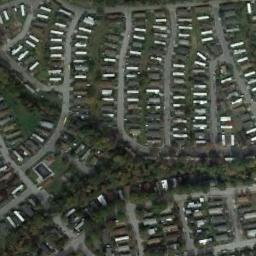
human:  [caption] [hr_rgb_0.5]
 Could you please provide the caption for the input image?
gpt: Many buildings are in the mobile home park .

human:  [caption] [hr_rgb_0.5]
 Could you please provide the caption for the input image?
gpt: The mobile home park is on the grass next to some trees and road .

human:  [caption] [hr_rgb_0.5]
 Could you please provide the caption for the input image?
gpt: There are three rows of mobile homes .

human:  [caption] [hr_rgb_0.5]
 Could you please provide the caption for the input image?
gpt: The mobile home park has lots of neatly arranged mobile homes and some roads go through the mobile home park .

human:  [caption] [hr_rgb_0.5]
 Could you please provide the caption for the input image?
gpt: There are many buildings and green trees in the mobile home park .